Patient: sex F, age 62
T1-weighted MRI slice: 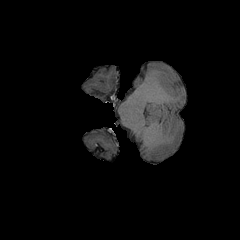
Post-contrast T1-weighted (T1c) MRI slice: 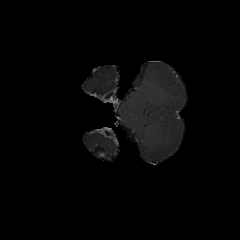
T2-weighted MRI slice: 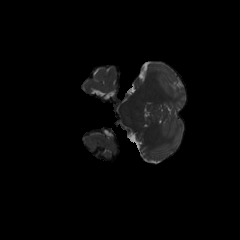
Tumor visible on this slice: yes
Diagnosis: Glioblastoma, IDH-wildtype
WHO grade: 4